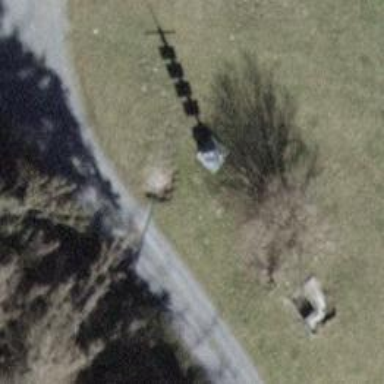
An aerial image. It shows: Man-made mast used for communication purposes.